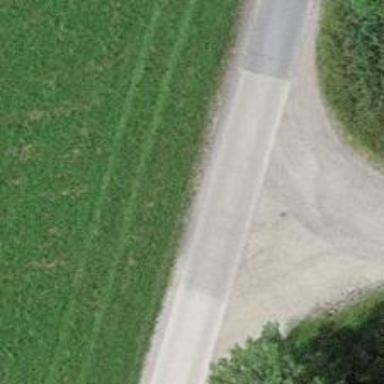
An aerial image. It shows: Track road with concrete plates of grade1 tracktype.